Question: I've a '<p>' tag and when it starts sliding from left to right it leaves a kind of trail through the screen. I've never seen anything like this before.
I'm animating it using jQuery:
'''
$(document).ready(function(){
$(".choosenHero").animate({
"right": "300px"
}, 3000);
});
'''
and here is the screenshot:

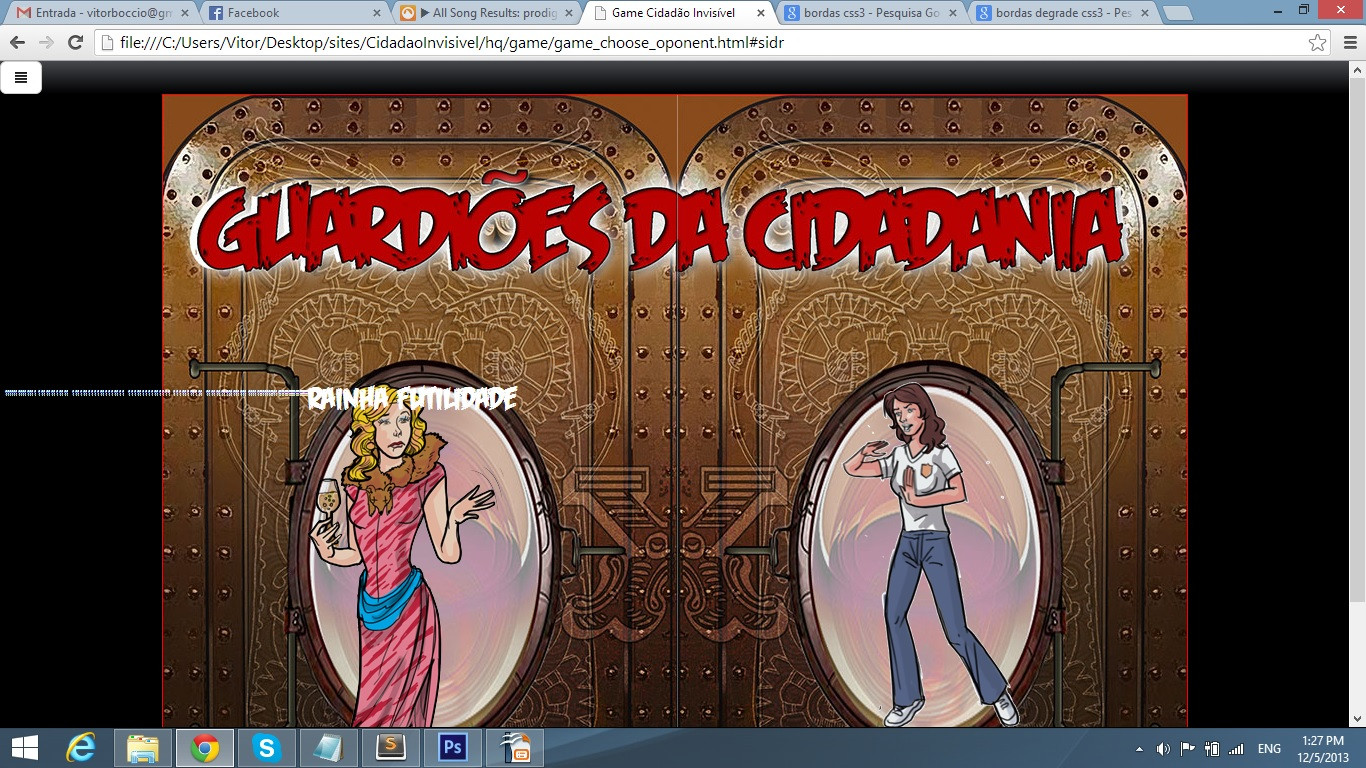
Answer: You might try using simple CSS transitions rather than jquery. As jquery does animation by changing css properties and is not the same thing.
So use jquery to add a class which has the end state of say:
'''
.moved{
left: 300px;
}
'''
and on the initial state of the paragraph use something like:
'''
.moving-object{
position:relative;
transition: left 2s;
left: 0px;
}
'''